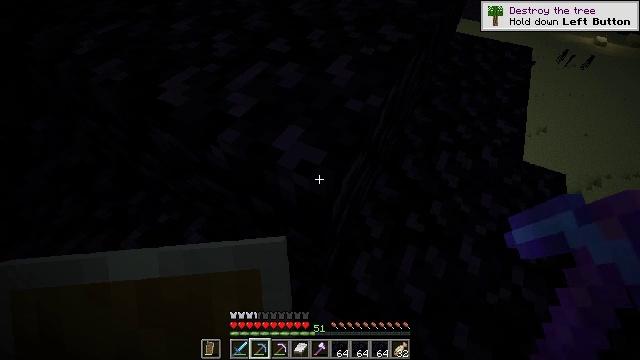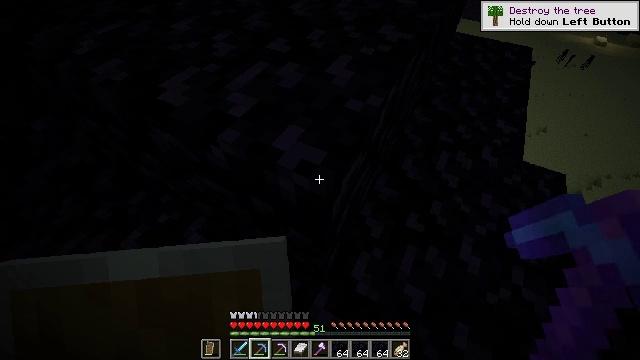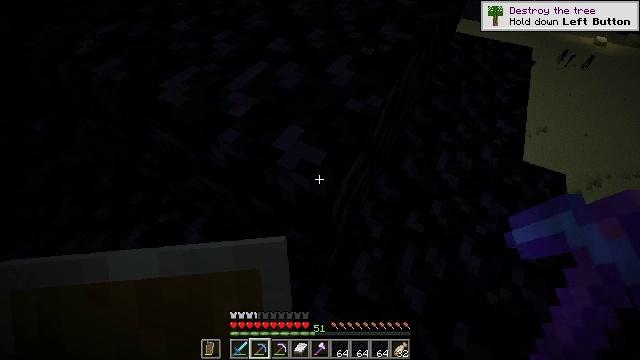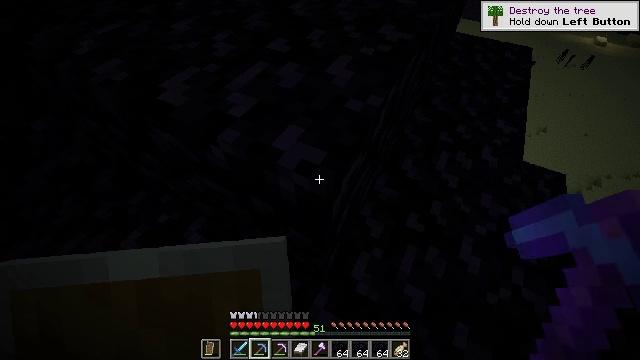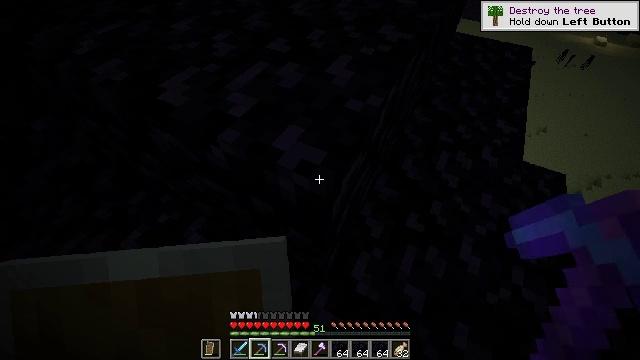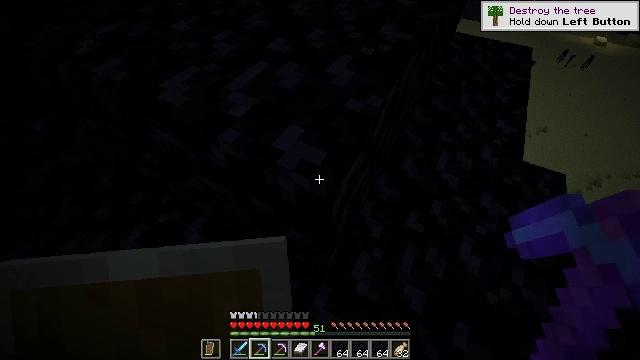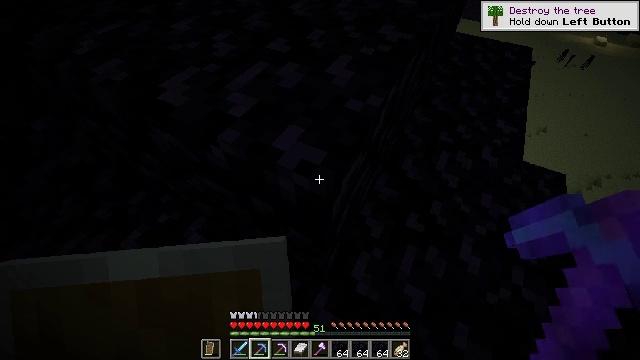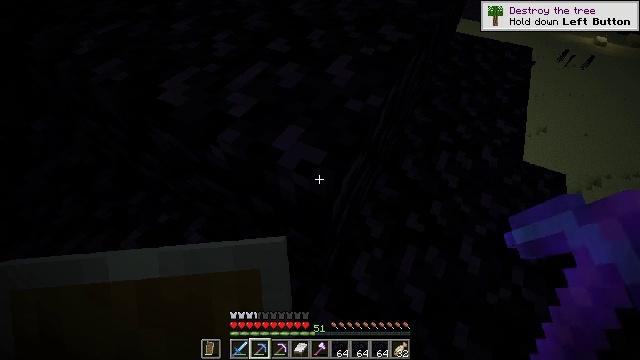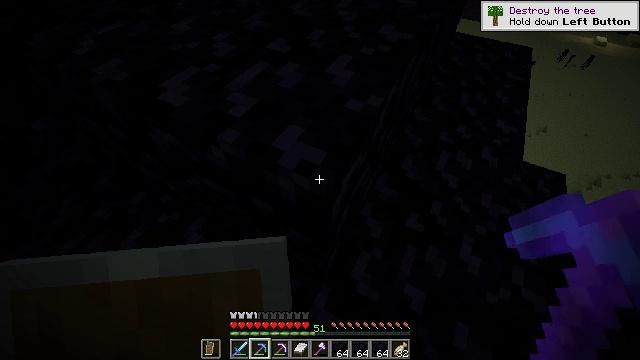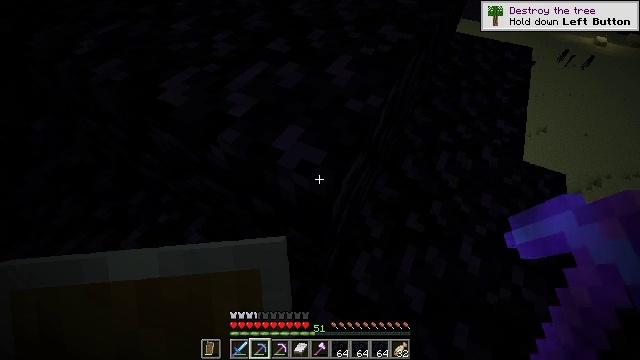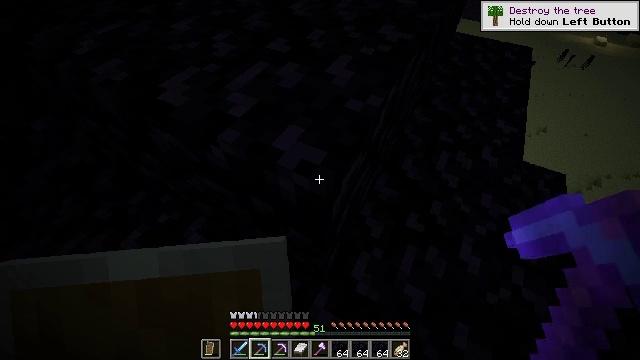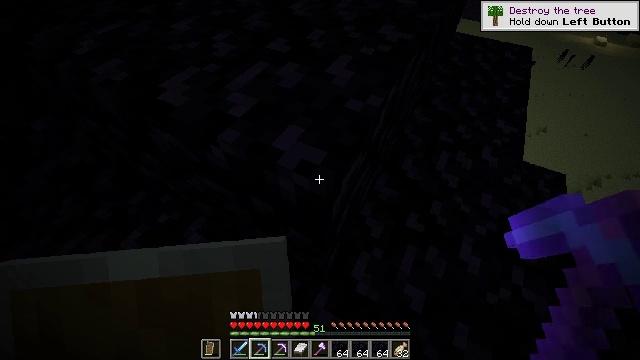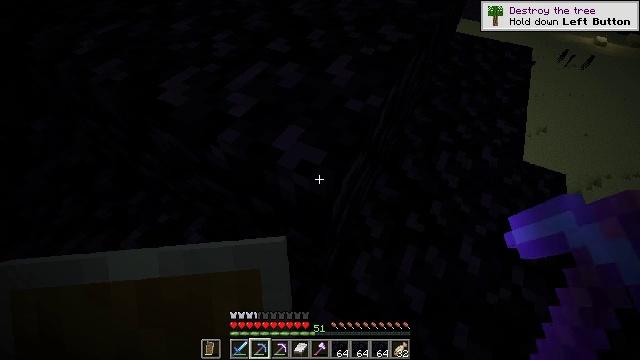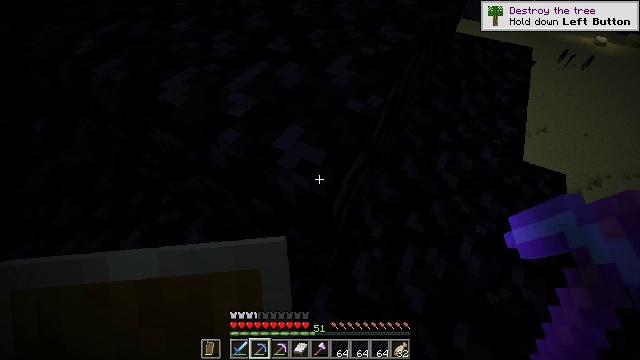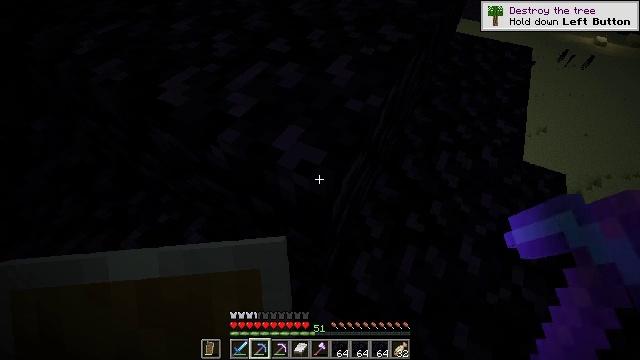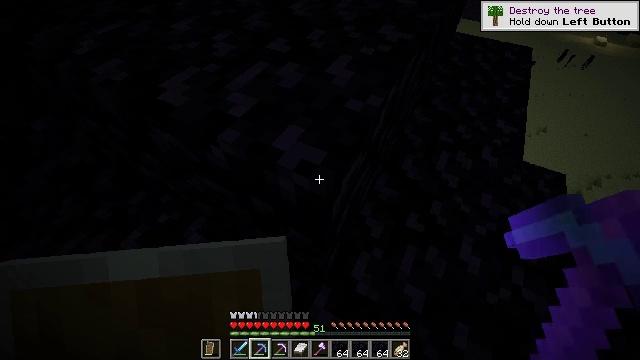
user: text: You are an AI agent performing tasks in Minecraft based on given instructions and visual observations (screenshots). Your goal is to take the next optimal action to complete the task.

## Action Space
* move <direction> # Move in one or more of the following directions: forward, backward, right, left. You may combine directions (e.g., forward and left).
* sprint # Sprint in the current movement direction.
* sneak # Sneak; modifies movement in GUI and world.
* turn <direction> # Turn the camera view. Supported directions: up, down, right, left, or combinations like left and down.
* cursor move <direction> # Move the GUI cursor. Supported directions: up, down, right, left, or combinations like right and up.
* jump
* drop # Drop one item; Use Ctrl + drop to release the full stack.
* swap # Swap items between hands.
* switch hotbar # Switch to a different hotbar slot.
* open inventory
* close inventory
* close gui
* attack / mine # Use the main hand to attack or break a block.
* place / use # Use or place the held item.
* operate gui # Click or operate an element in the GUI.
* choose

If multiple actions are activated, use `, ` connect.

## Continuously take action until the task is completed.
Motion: motion action
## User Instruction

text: Collect obsidian for crafting.
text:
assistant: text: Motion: no_op
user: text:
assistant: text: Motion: no_op
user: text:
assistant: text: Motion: no_op
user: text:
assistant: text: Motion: no_op
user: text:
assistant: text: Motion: no_op
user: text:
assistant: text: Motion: no_op
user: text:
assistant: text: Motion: no_op
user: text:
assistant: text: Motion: no_op
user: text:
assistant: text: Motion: no_op
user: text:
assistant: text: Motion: no_op
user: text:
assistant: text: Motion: no_op
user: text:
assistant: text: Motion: no_op
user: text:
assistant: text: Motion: no_op
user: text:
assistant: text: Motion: no_op
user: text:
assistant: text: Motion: no_op
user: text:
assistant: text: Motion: no_op
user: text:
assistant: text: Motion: no_op
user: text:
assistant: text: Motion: no_op
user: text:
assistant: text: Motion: no_op
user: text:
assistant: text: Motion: no_op
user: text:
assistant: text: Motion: no_op
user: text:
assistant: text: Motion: no_op
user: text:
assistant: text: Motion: no_op
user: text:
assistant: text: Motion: no_op
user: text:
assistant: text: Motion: no_op
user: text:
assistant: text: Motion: no_op
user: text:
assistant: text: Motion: no_op
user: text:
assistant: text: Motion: no_op
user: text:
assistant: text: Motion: no_op
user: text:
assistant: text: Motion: no_op